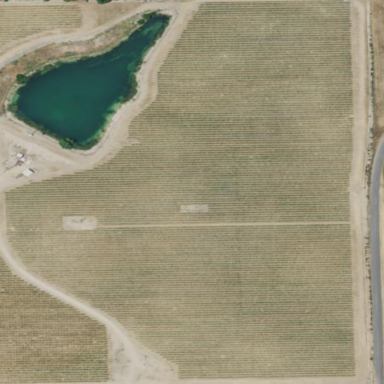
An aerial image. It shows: Vineyard growing grapes.